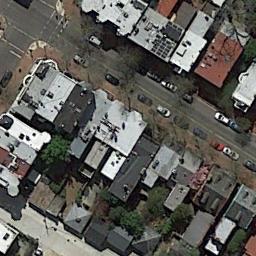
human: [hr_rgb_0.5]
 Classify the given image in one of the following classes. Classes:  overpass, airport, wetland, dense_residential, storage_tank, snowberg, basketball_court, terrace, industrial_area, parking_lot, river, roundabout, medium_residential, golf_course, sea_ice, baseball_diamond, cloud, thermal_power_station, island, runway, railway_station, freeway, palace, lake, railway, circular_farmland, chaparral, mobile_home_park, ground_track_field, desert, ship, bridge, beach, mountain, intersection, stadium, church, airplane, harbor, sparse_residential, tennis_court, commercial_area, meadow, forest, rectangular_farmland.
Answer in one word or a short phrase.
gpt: dense_residential